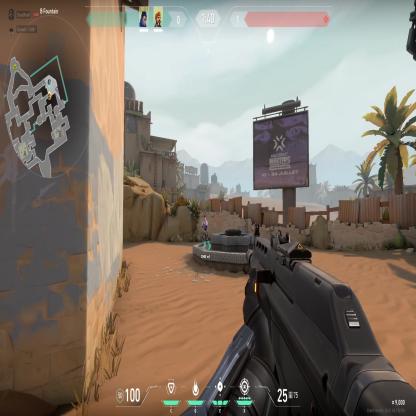
Label: teammate